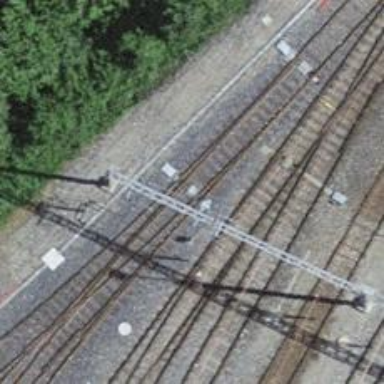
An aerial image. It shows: Railway switch.